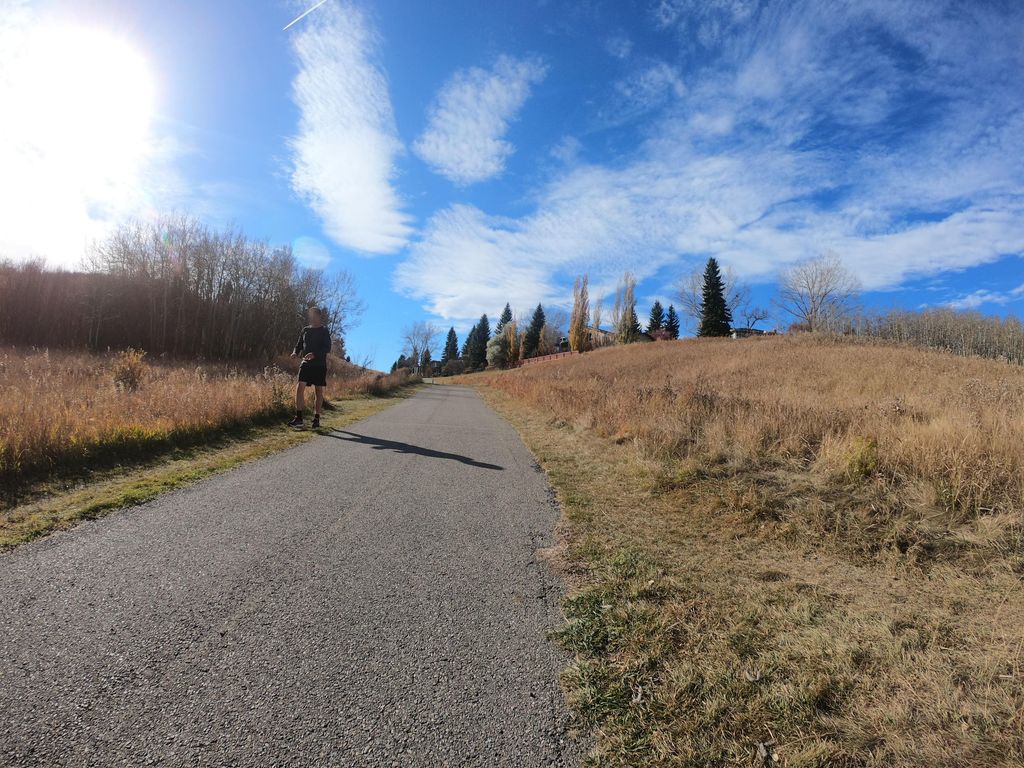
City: calgary